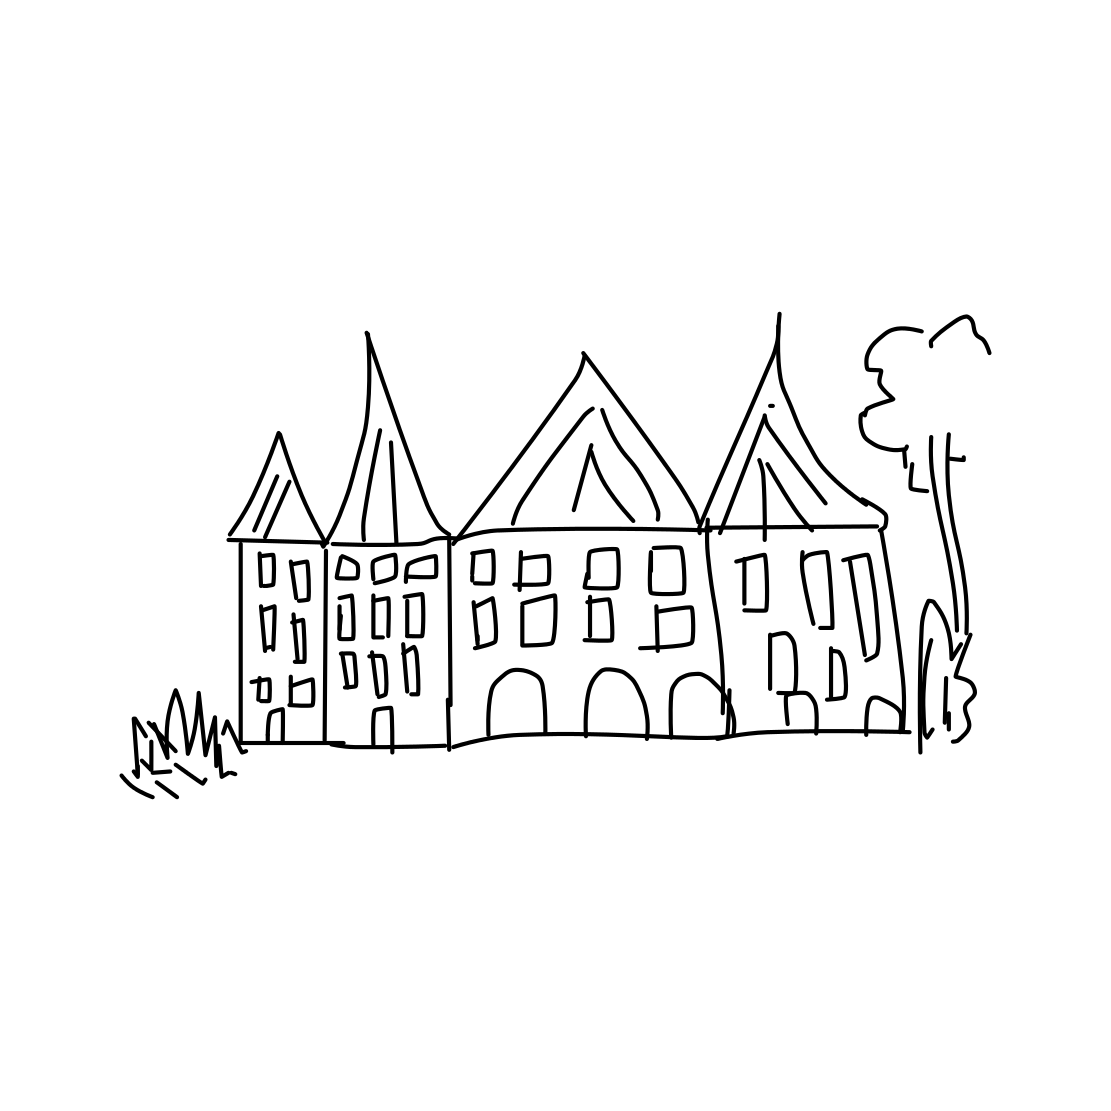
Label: castle